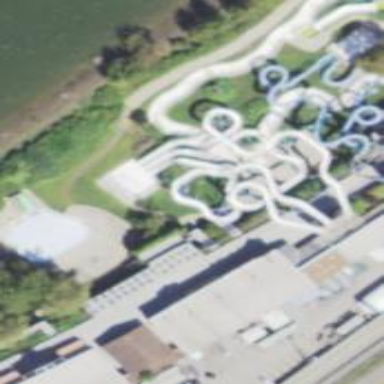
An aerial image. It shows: Canal featuring water slide attraction.